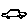
Label: car